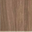
Piece: xx